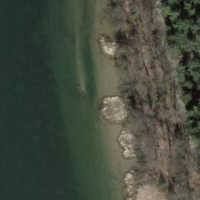
EUNIS habitat code: 15
Species observed at this site:
Corylus avellana